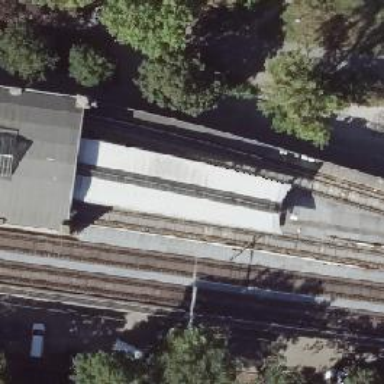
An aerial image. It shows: Railway signal.